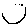
Label: smiley face